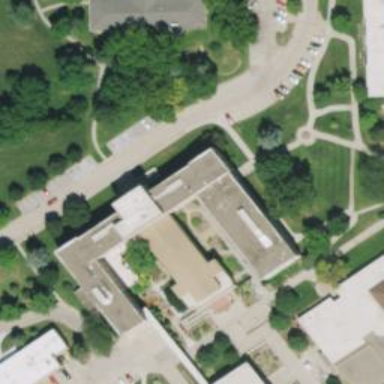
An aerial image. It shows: University building.